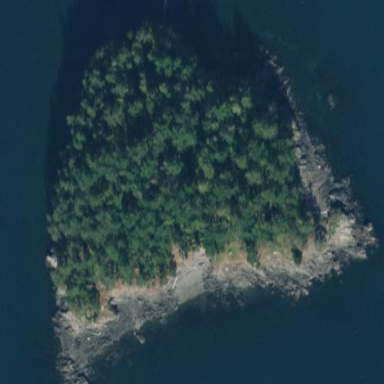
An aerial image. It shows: Islet along the coastline.